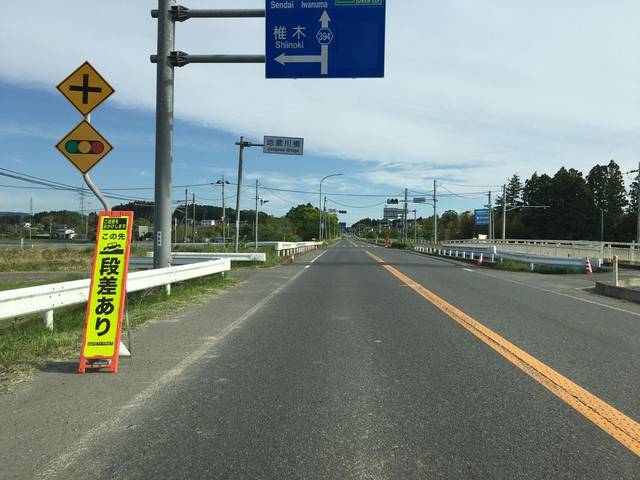
Region: Japan
Coordinates: 37.831, 140.919